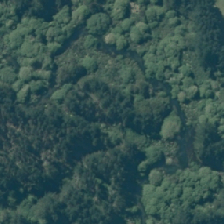
Land cover: deciduous_hardwood